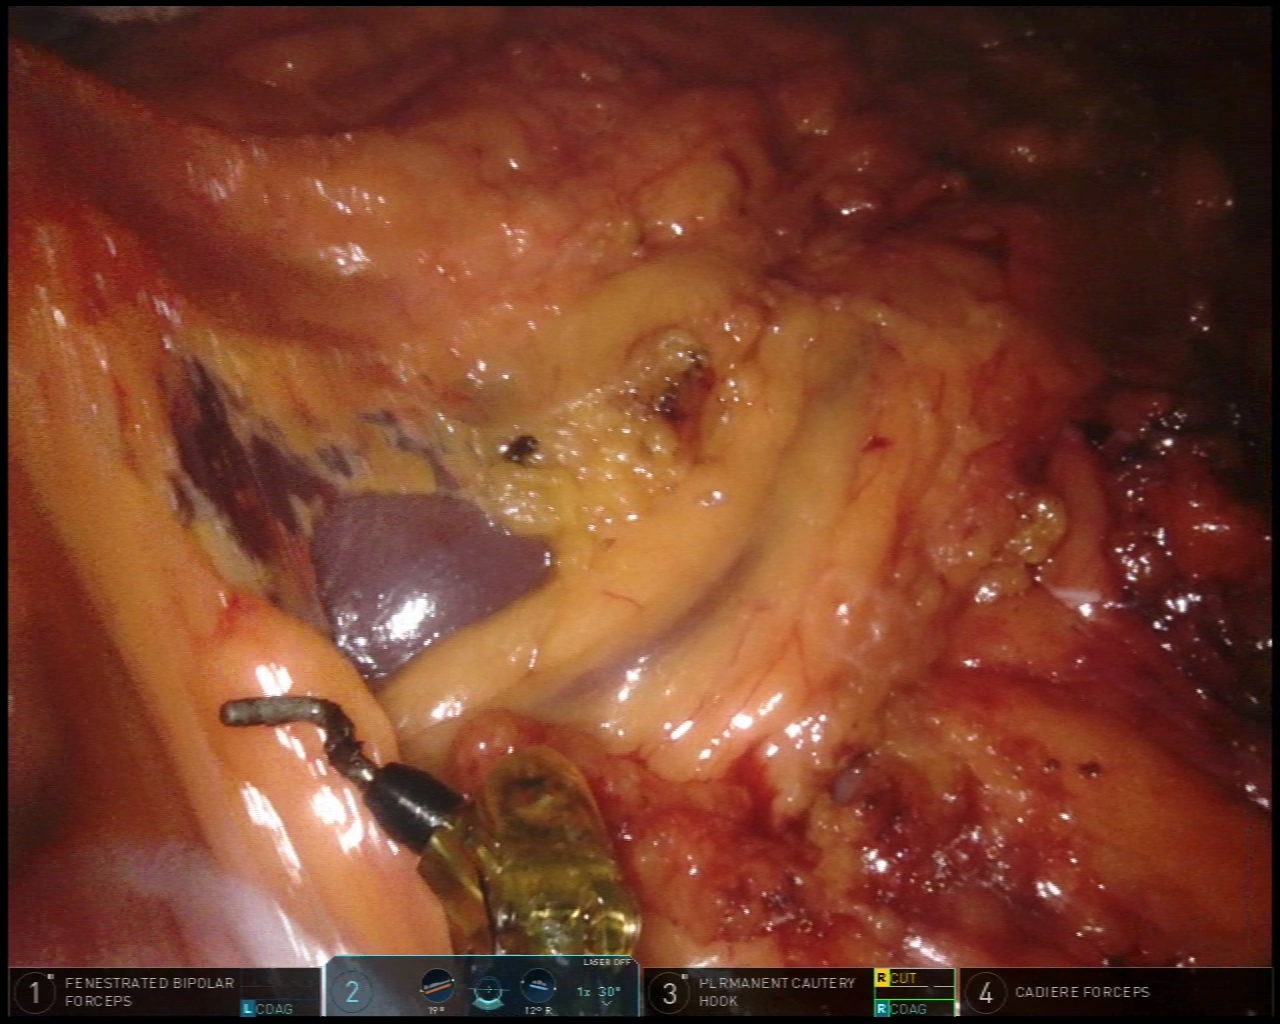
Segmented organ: liver
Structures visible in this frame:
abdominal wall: no
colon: yes
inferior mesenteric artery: no
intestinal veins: no
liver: yes
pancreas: no
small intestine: no
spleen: no
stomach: no
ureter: no
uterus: no
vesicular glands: no